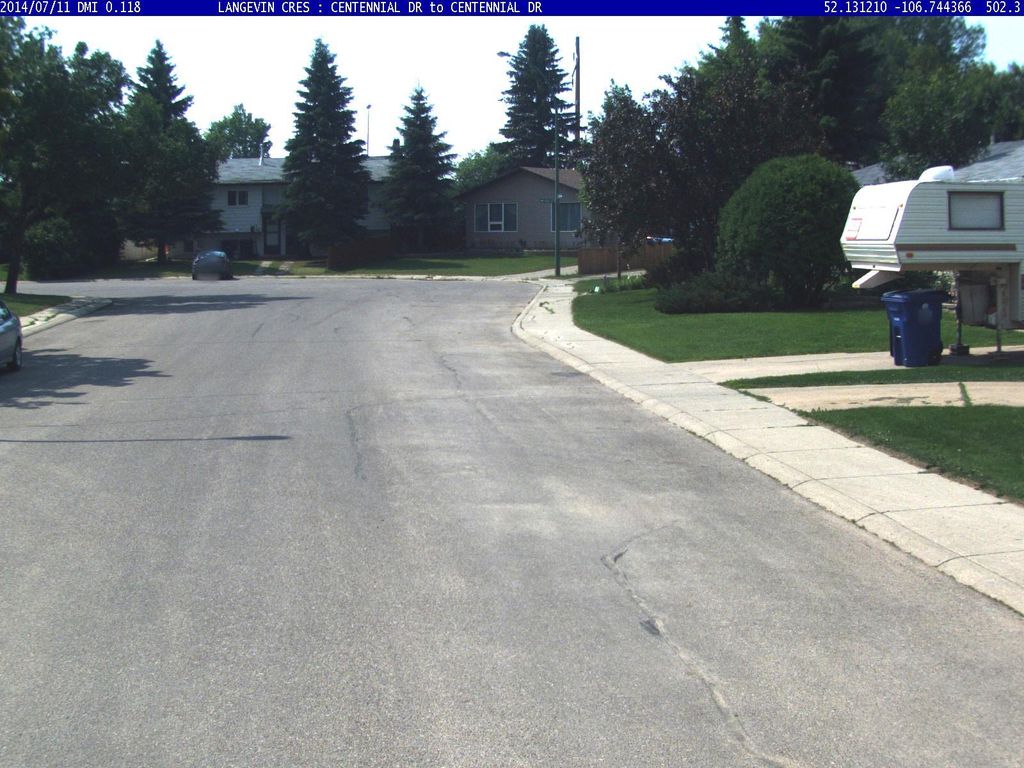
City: saskatoon